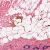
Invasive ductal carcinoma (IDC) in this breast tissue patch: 0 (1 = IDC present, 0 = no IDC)